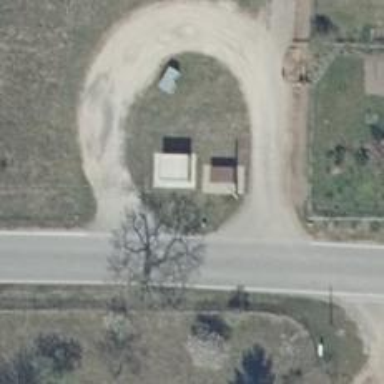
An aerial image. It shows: Emergency access point on the road.